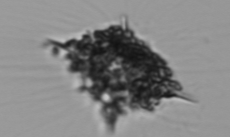
Label: Dictyocha